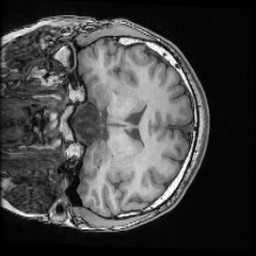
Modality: T1w
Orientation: coronal
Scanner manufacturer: ge
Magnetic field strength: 3 T
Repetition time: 0.008568 s
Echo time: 0.003384 s